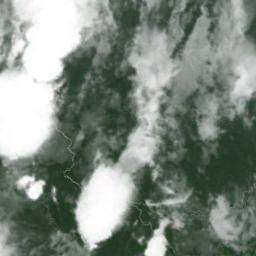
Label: cloud